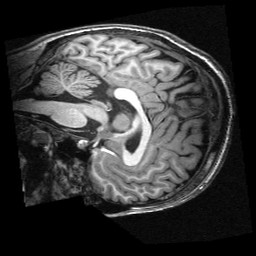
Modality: T1w
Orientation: sagittal
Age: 20
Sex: male